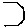
Label: hexagon